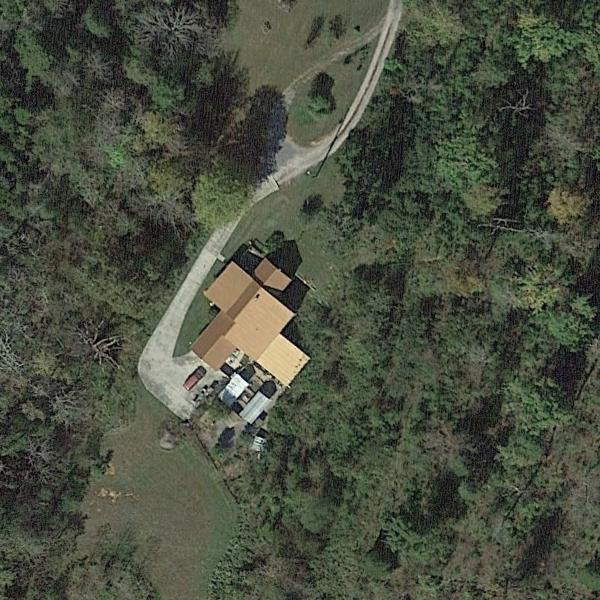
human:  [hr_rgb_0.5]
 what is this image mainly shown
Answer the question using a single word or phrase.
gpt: sparse residential